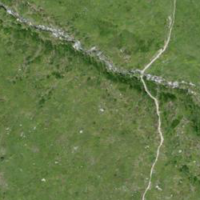
EUNIS habitat code: 26
Species observed at this site:
Aster alpinus